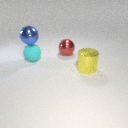
large yellow metal cylinder in front of large cyan rubber sphere